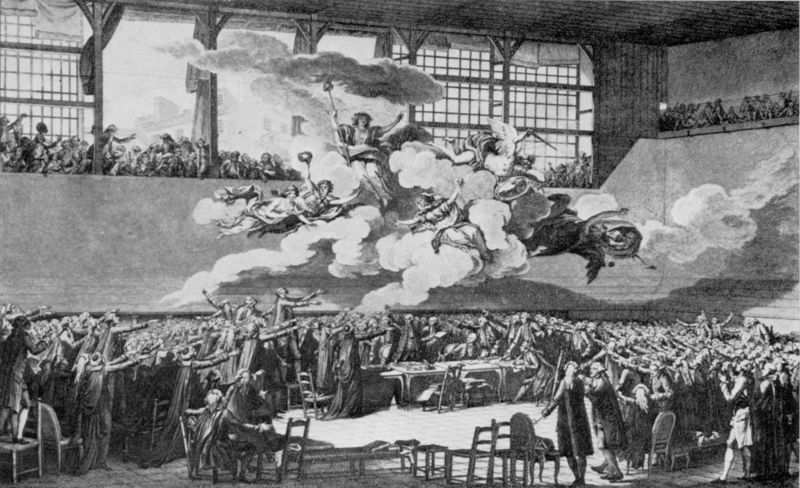
Titel: Le Serment du Jeu de Paume, Der Ballhausschwur
Künstler: Isidore Stanislas Henri Helman
Standort: Paris
Institution: Bibliothèque Nationale.
Schlagwörter: dunkel, flügel, gemälde, gott, himmel, kampf, mann, schatten, vogel, weiß, wolken, menschen, fenster, frankreich, frau, glas, grau, hell, holz, licht, mitte, männer, raum, schwarz, skizze, stuhl, stühle, szene, säule, tisch, tische, zeichnung, zimmer, gebäude, tuch, wolke, gesellschaft, leute, masse, menge, versammlung, gericht, wand, architektur, arme, barock, mensch, stehen, tragen, gesten, hände, innenraum, vorhang, brüstung, gitter, rauch, dunkelheit, decke, bühne, oper, publikum, theater, krone, renaissance, rokoko, fliegen, pferd, reiter, chaos, engel, putte, perücke, liegen, studie, tribüne, zuschauer, leer, mauer, sprossenfenster, grafik, graphik, weis, fabrik, kutsche, platz, dielen, empore, loge, saal, französisch, laut, gewalt, schlacht, sturm, könig, lanze, thron, karikatur, tafel, gestühl, zeigen, fallen, arena, galerie, halle, schauspiel, oben, schild, offen, antike, balustrade, flug, geschrei, geld, aufruhr, schweben, druck, druckgraphik, lithographie, schwarz-weiss, viele, radierung, stich, lithografie, revolution, schwert, aufstand, revolte, auflauf, menschenmasse, rennen, schirme, bahnhof, volk, bleistift, hallo, holzdecke, allegorie, dämon, kranz, lorbeerkranz, göttin, menschenmenge, sieg, bleistiftzeichnung, tribühne, fries, triumph, bankett, verschwommen, bestuhlung, zeichnen, jesus, freiheit, antik, götter, teufel, zeus, vision, historienmalerei, kapelle, erscheinung, frei, diskussion, baldachin, ster, offene fenster, zentrum, kulisse, macht, hierarchie, kongress, fresko, wei?, deuten, anbeten, juno, jupiter, perücken, heilig, putten, wandbild, david, jubel, kupferstich, anbetung, graustufen, klassik, gruß, sieger, egalite, französische revolution, liberte, nationalversammlung, parlament, schwur, drachen, senioren, gewölk, victoria, raster, himmelfahrt, stürzen, zepter, verkündigung, männr, ungenau, justizia, menschenansammlung, schar, versailles, aula, festsaal, eid, apotheose, fabrikhalle, urteil, siegesgöttin, pfingsten, wunder, heiliger geist, lob, konzil, viktoria, fama, fortuna, iustitia, areana, ballhaus, ballhausschwur, das gericht, das nichts, debatte, deokratie, eerscheinung, engel schwert, entschweben, ffabrik, forderung, frankreich nationalversammlung, französisch*, fraternité, gerichtsaal, gru?, herrschar, holzkonstruktion, ich sehe leider nix!, jeu de paume, jubeln, juppiter, kondensation, konversation, krenze, kriegsfackel, kupferstich raum, man sieht kein bild, männner, parament, radieren, rebellion, revolution parlament paris rad, revolutionsversammlung, ruhmesgöttin, umsturz, unbunt, verherrlichung, vielfigürig, wolkengebilde, wolkenschlacht, deutend